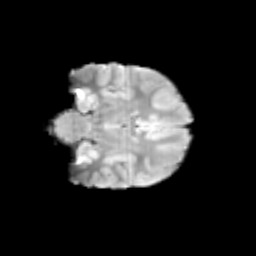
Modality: T2w
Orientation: coronal
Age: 10
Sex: female
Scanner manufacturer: siemens
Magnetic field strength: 3 T
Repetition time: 3.8 s
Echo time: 0.07 s